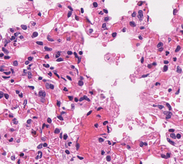
Tumor epithelial tissue: no
Tumor-associated stroma tissue: no
Normal tissue: yes